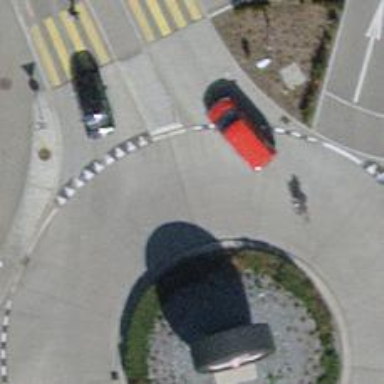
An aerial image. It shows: Primary highway with asphalt surface. There are separate sidewalks on both sides and dedicated lanes for cyclists on both sides as well.